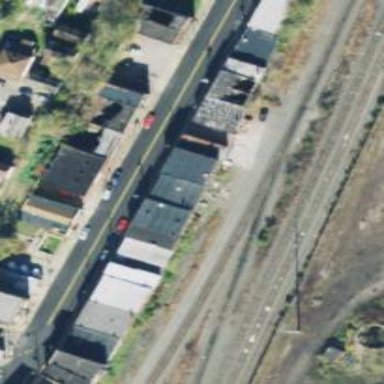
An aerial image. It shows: Railway siding with rails.